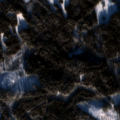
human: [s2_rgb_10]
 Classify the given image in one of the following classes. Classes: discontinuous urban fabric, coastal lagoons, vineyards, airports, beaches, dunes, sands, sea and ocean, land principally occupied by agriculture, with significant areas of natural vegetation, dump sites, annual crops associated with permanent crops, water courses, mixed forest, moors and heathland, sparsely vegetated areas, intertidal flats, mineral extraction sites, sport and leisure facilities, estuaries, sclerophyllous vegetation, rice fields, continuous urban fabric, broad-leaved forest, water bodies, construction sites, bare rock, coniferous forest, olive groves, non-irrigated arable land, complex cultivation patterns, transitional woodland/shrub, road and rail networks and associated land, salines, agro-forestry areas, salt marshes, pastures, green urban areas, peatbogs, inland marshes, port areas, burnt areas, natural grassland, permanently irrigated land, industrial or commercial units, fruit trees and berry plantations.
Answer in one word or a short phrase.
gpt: coniferous forest, mixed forest, water bodies